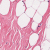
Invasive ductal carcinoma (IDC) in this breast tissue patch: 0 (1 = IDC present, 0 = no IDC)